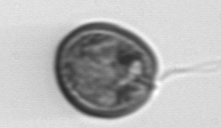
Label: Prorocentrum